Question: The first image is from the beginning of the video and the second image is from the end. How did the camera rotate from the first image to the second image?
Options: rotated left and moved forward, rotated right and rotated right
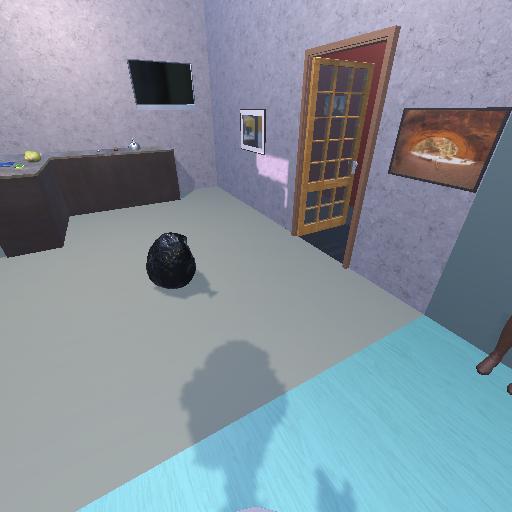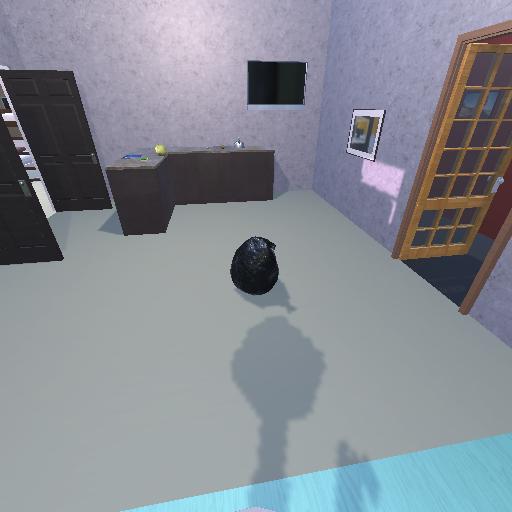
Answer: rotated left and moved forward